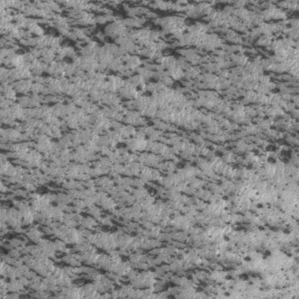
Label: frost